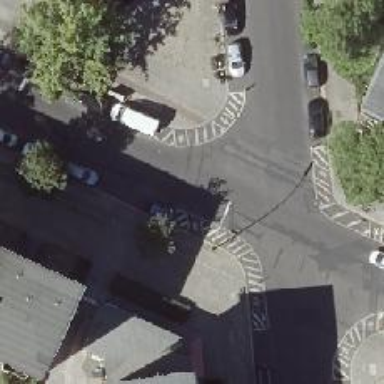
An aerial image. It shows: Residential road with asphalt surface. It has separate cycle track and parallel parking lanes. Both sides have separate sidewalks.